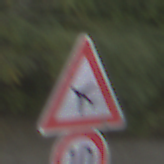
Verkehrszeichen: FlugbetriebRechts
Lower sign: Geschwindigkeit10
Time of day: Midday
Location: Outdoor (Suburban)
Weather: Overcast
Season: NotSpecified
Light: Natural